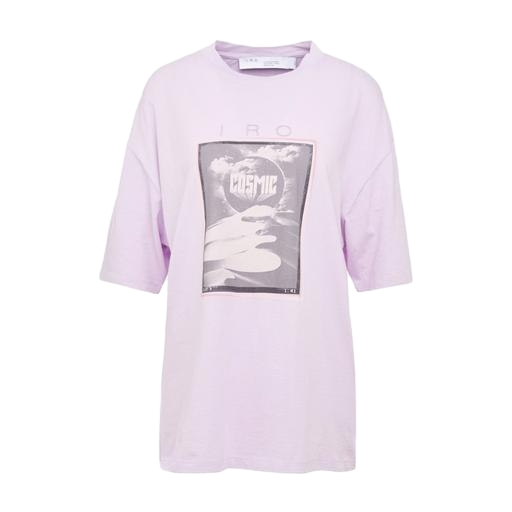
purple graphic tee, graphic tee, light graphic tee, white background